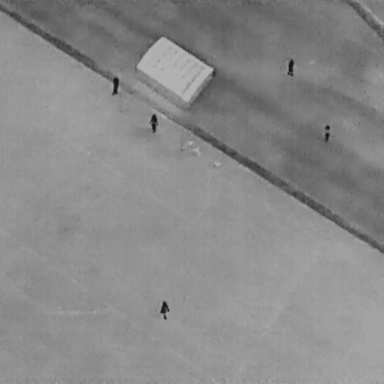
There are five People in the infrared image.